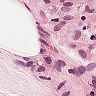
Metastatic tissue present: no